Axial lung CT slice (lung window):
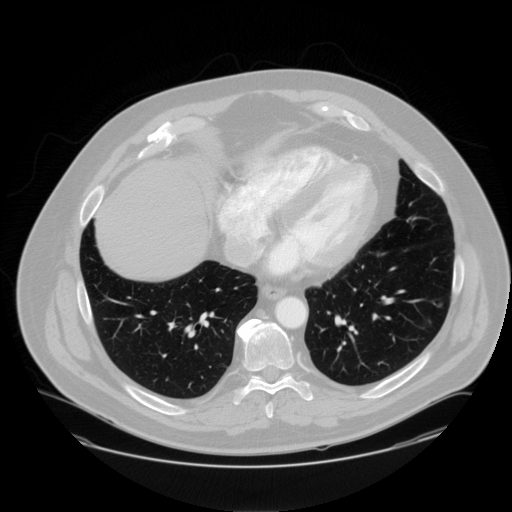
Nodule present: no